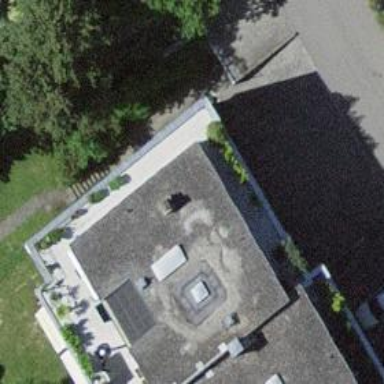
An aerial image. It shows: Flat-roofed residential building.